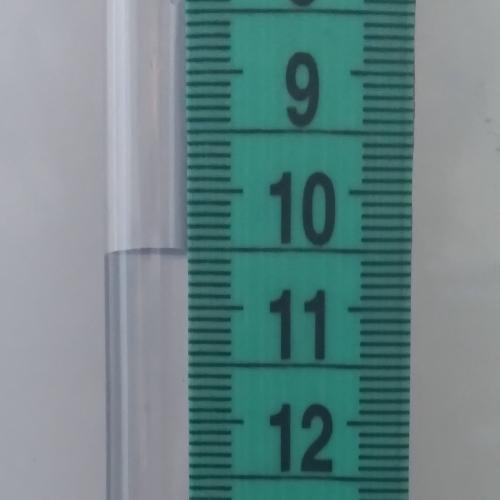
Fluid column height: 10.5 cm